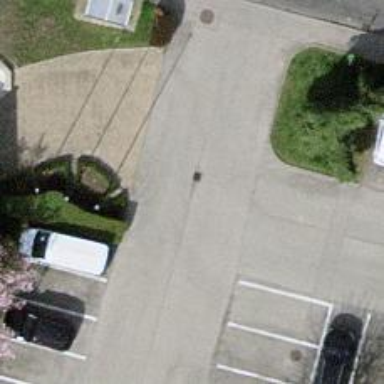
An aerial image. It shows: Road serving as parking aisle.